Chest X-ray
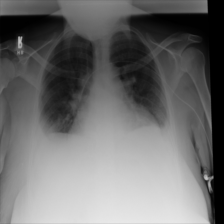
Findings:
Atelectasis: negative
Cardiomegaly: positive
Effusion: positive
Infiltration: positive
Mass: negative
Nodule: negative
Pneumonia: negative
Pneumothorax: negative
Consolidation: negative
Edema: negative
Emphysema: negative
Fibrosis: negative
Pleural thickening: negative
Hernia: negative